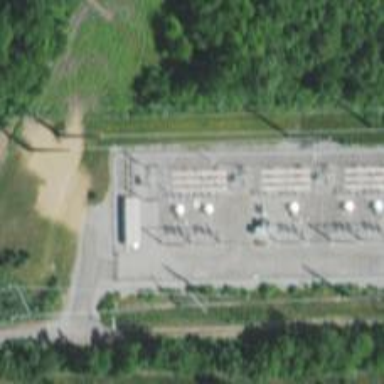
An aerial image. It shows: Switch used for power control.